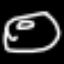
Label: donut